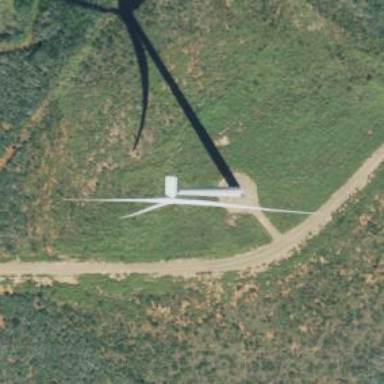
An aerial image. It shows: Wind generator powered by horizontal-axis wind turbine.